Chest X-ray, AP view. Patient: 54 years old, sex F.
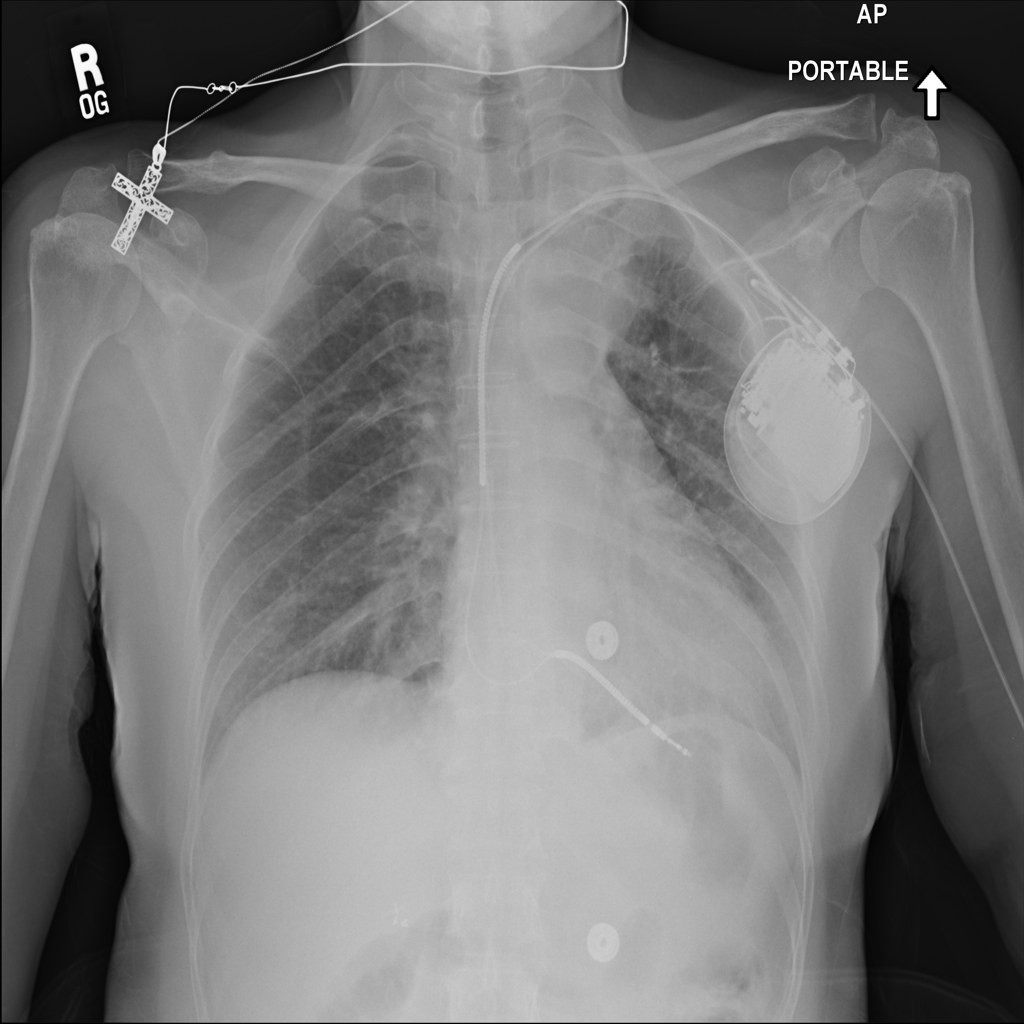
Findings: Consolidation, Infiltration